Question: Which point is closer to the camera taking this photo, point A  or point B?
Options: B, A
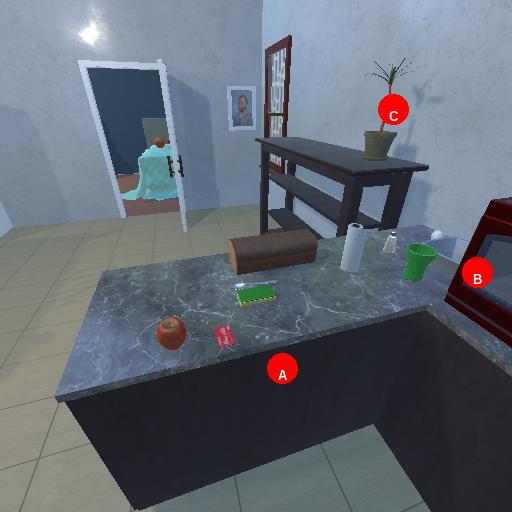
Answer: B